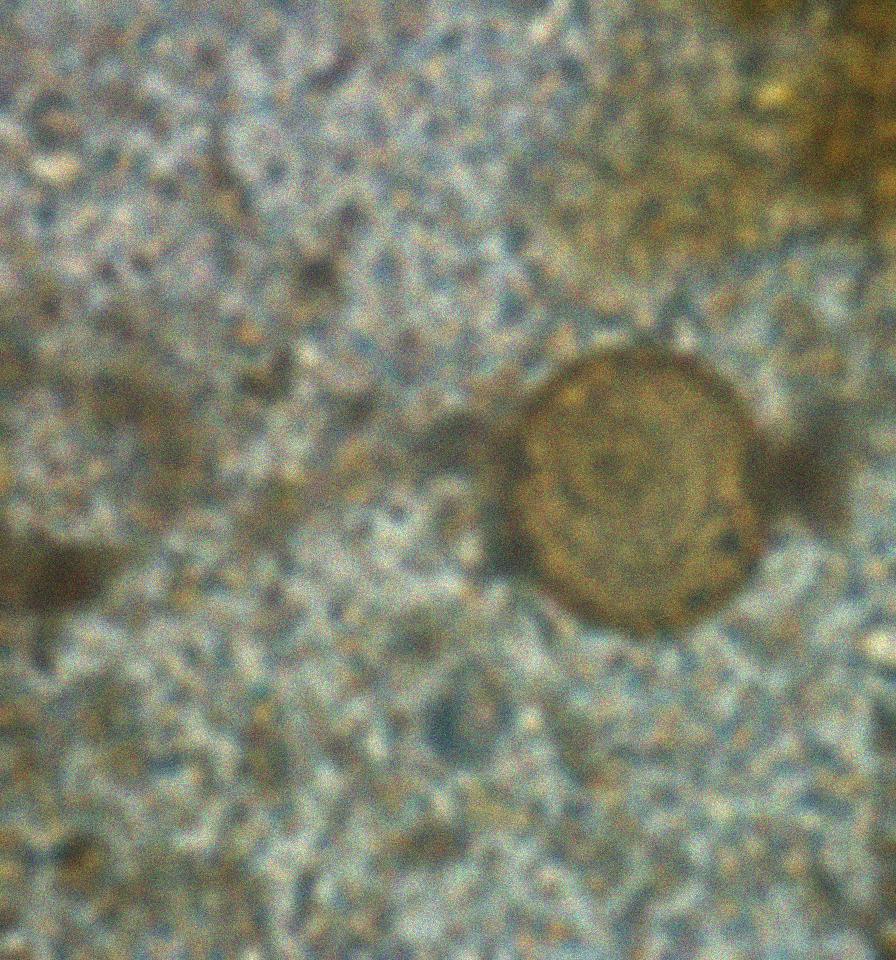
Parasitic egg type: Hymenolepis diminuta